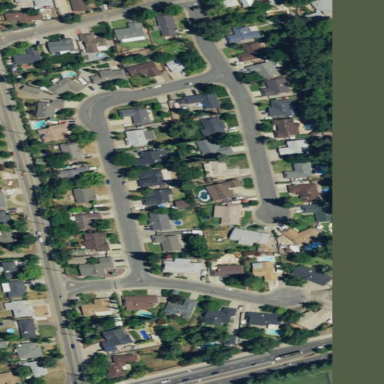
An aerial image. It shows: Residential area within neighborhood.